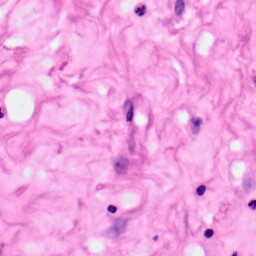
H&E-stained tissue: Pancreatic